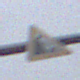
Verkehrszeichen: SteinschlagLinks
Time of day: MorningAfternoon
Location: Outdoor (Suburban)
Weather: Overcast
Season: NotSpecified
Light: Natural